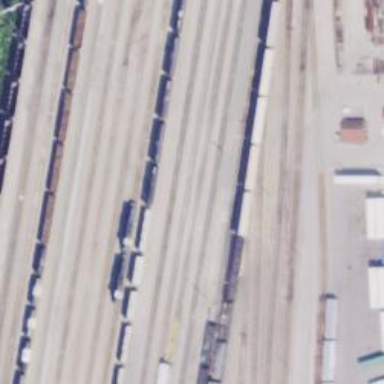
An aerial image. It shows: Railway yard in service.